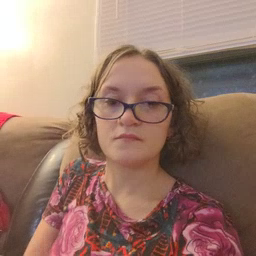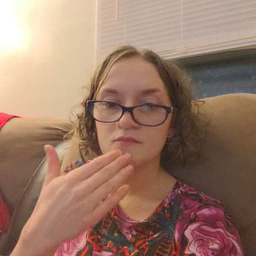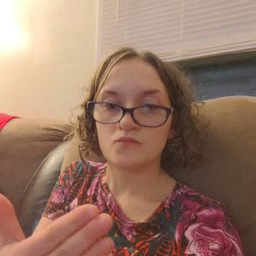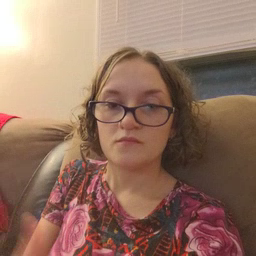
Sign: thankyou